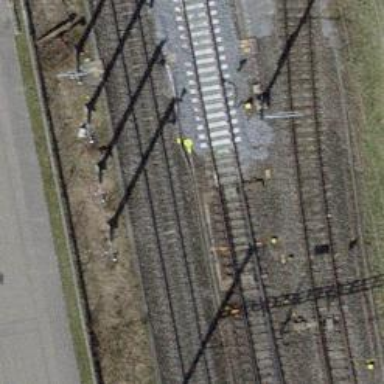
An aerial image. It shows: Railway switch.